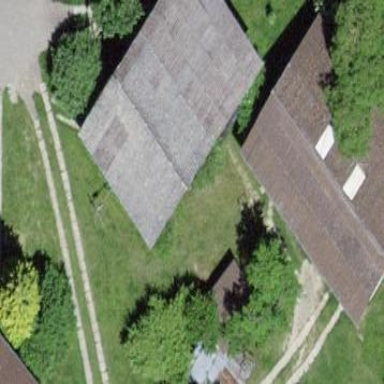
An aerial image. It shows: Shed.